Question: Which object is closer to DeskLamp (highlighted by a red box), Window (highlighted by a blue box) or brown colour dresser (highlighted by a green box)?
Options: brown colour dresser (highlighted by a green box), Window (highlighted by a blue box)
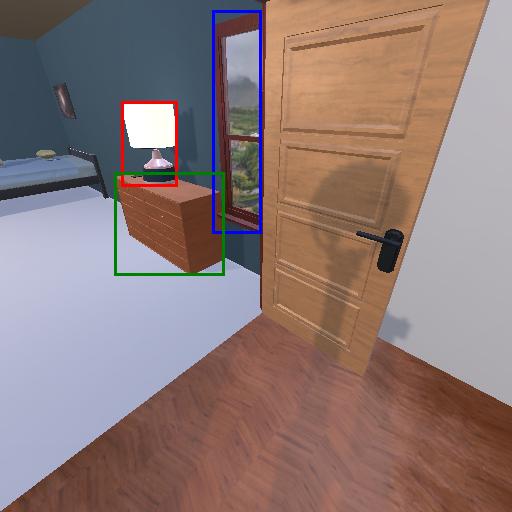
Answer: brown colour dresser (highlighted by a green box)